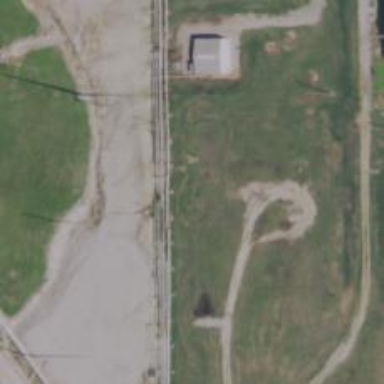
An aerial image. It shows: Storage tank that is man-made.